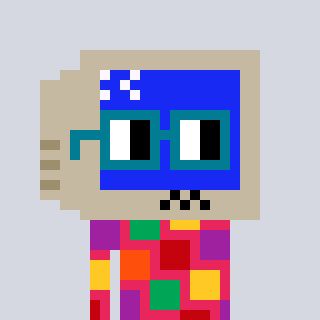
a pixel art character with square dark green glasses, a old monitor-shaped head and a redpinkish-colored body on a cool background